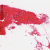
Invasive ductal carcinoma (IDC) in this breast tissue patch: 0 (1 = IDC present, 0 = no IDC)